Question: I understand this might be covered in parts in answers to other questions (see references) I've seen on the site, but due to my limited experience I haven't been able to understand each part as it relates to my code. Please forgive me for any duplications.
I have a PFQueryTableViewController (essentially a UITableViewController) called 'threadsViewController' that sources cell information from a Parse backend. The table view consists of threads similar to what you would see on a web forum.
I then have a separate class 'postsViewController' which is another PFQueryTableViewController that I wish to display a table of all the responses ('posts') to that particular thread.
The functionality I'm looking for is for a user tapping on a thread (left screen in the image) to be presented with a 'postsViewController' (right screen) containing only those posts/responses related to that thread. (See basic diagram below).

- - 'didSelectRowAtIndexPath'
- 'postsViewController'- 'indexPath.row'
I understand how to complete PFQueries etc to get the data for the cells, I just don't know how to implement the navigation and how to tell 'postsViewController' which posts to show.
In case it helps somehow, here is my implementation so far. I have tried addign a property to the 'postsViewController' called 'fromThread' to somehow store the thread but apart from that I'm out of ideas!
'''
- (void)tableView:(UITableView *)tableView didSelectRowAtIndexPath:(NSIndexPath *)indexPath {
[super tableView:tableView didSelectRowAtIndexPath:indexPath];
postsViewController *postsVC = [[postsViewController alloc] init];
postsVC.fromThread = //?
[self performSegueWithIdentifier:@"threadsToPosts" sender:self];
}
'''
<URL>
<URL>
<URL>
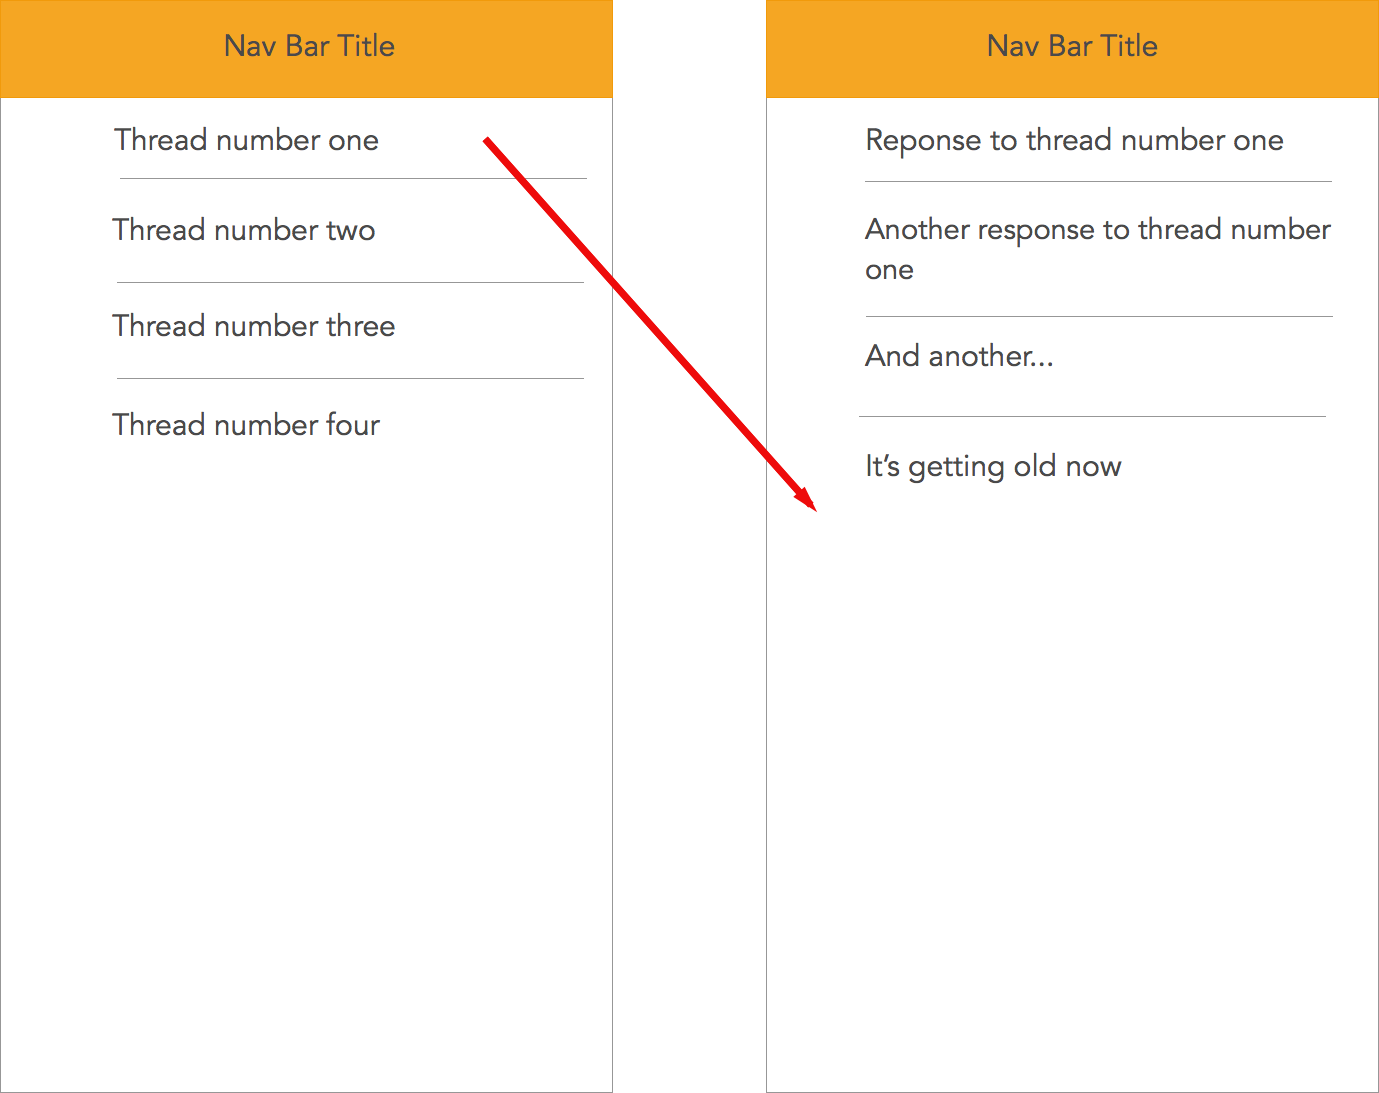
Answer: You're on the right track. You need know how to do two things: (1) access your parse objects by 'indexPath', and (2) push a new view controller in a navigation controller.
(1) is simpler: 'PFQueryTableVC' provides a method called <URL> that does just what you need.
'''
// indexPath is the indexPath parameter to the didSelectRow delegate method
PFObject *fromThread = [self objectAtIndexPath:indexPath];
'''
(2) is simple, too. But more complicated because there are a couple ways to do it. <URL> is the more modern way, but I think the old way is simpler, and certainly easier to describe in code. View Controllers are given storyboard ids on the "Identity" tab in the storyboard editor. Give your Posts-presenting VC a storyboard id like "PostVC".
To get a new instance, use that storyboard id as follows:
'''
MyPostVC *postVC = [self.storyboard instantiateViewControllerWithIdentifier:@"PostVC"];
// initialize it with the PFObject we got above
postVC.fromThread = fromThread;
// present it on the navigation stack
[self.navigationController pushViewController:postVC animated:YES];
'''
And 'fromThread' is just what the 'PostVC' will need to form a query for posts associated with the selected thread.